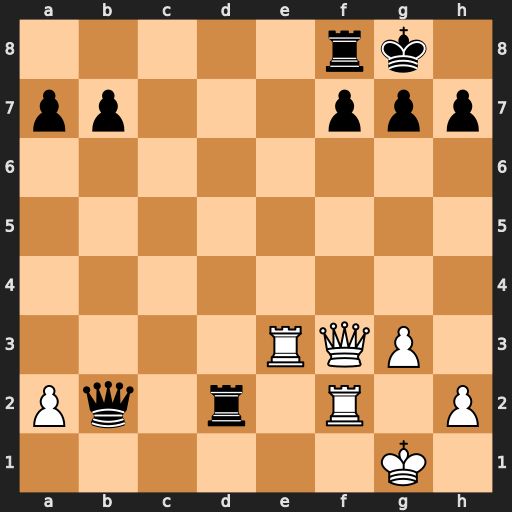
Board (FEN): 5rk1/pp3ppp/8/8/8/4RQP1/Pq1r1R1P/6K1
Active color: w
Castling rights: -
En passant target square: -
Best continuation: Qxf7+ Rxf7 Re8+ Rf8 Rexf8#